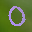
Label: 0